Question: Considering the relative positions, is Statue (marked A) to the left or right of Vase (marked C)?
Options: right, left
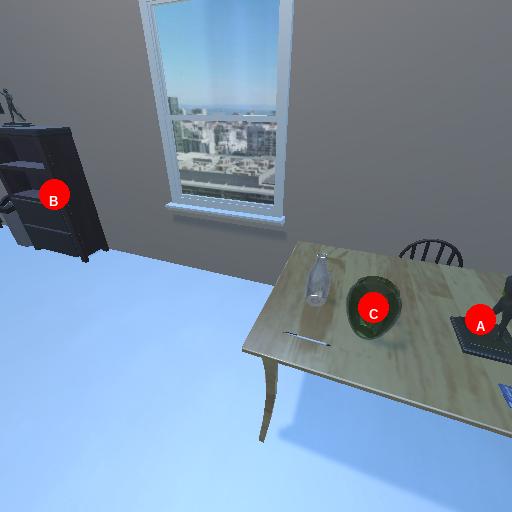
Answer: right